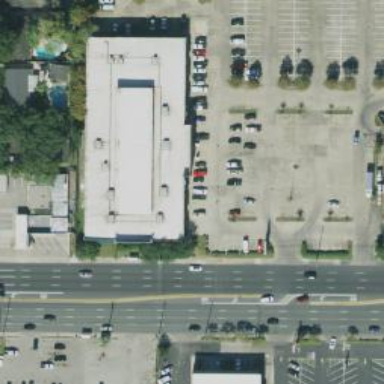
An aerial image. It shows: Parking space.